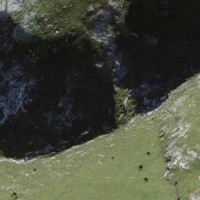
EUNIS habitat code: 26
Species observed at this site:
Bartsia alpina